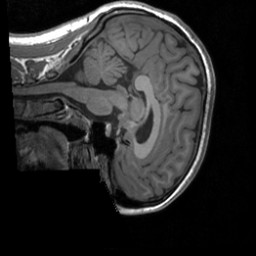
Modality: T1w
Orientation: sagittal
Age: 23
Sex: female
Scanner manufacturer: siemens
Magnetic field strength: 3 T
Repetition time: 1.9 s
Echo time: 0.00226 s